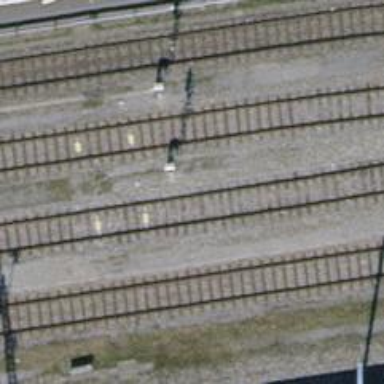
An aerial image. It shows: Railway signal.